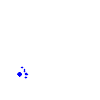
Particle: pion